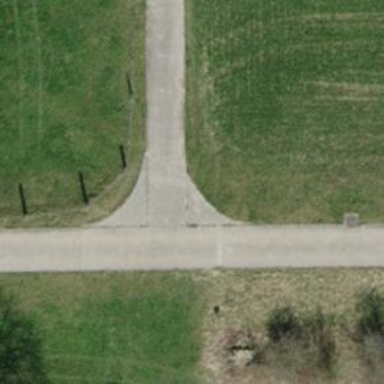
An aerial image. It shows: Service road with grade2 tracktype.